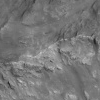
Atmospheric dust classification: not_dusty